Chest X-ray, PA view. Patient: 74 years old, sex M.
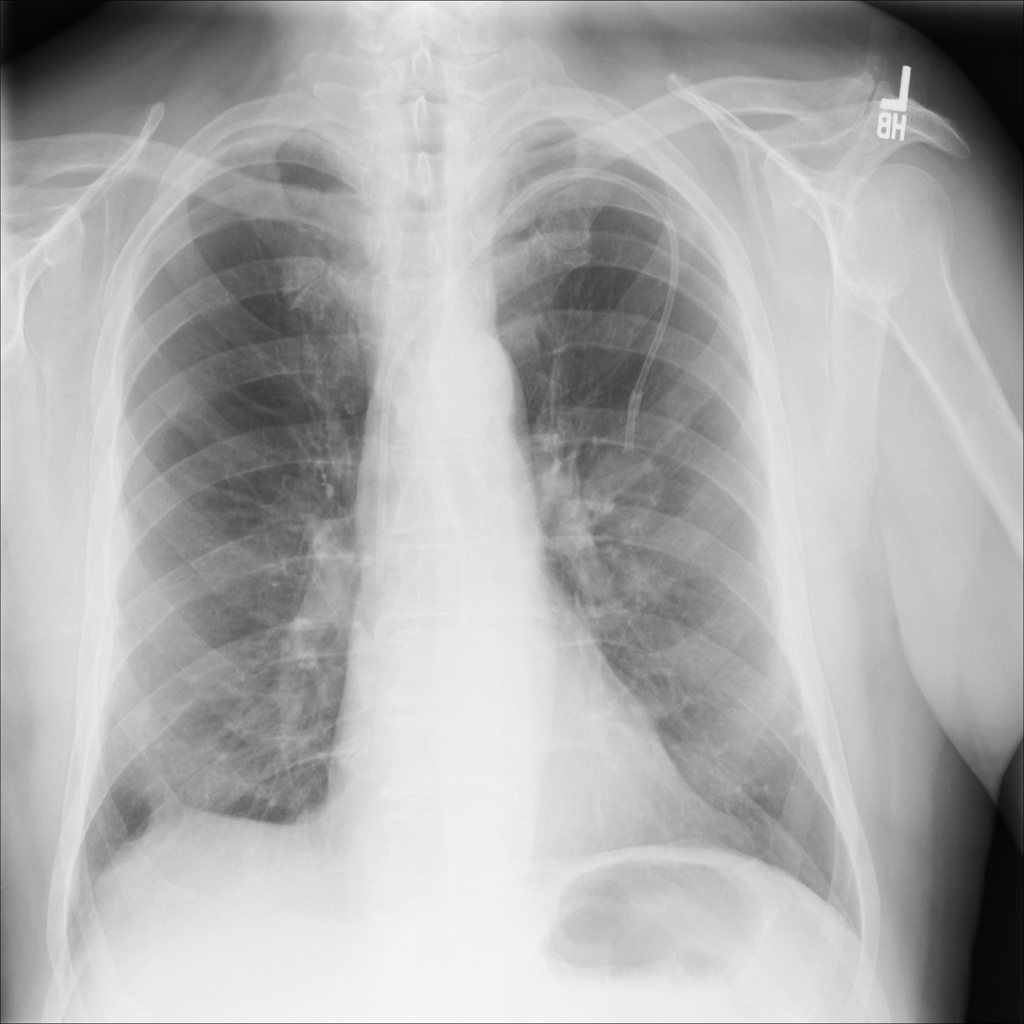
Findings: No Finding